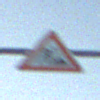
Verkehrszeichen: Arbeitsstelle
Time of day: SunriseSunset
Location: Outdoor (Nature)
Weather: Clear
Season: Winter
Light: Natural